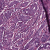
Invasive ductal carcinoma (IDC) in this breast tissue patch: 1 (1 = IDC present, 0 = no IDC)